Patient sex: M
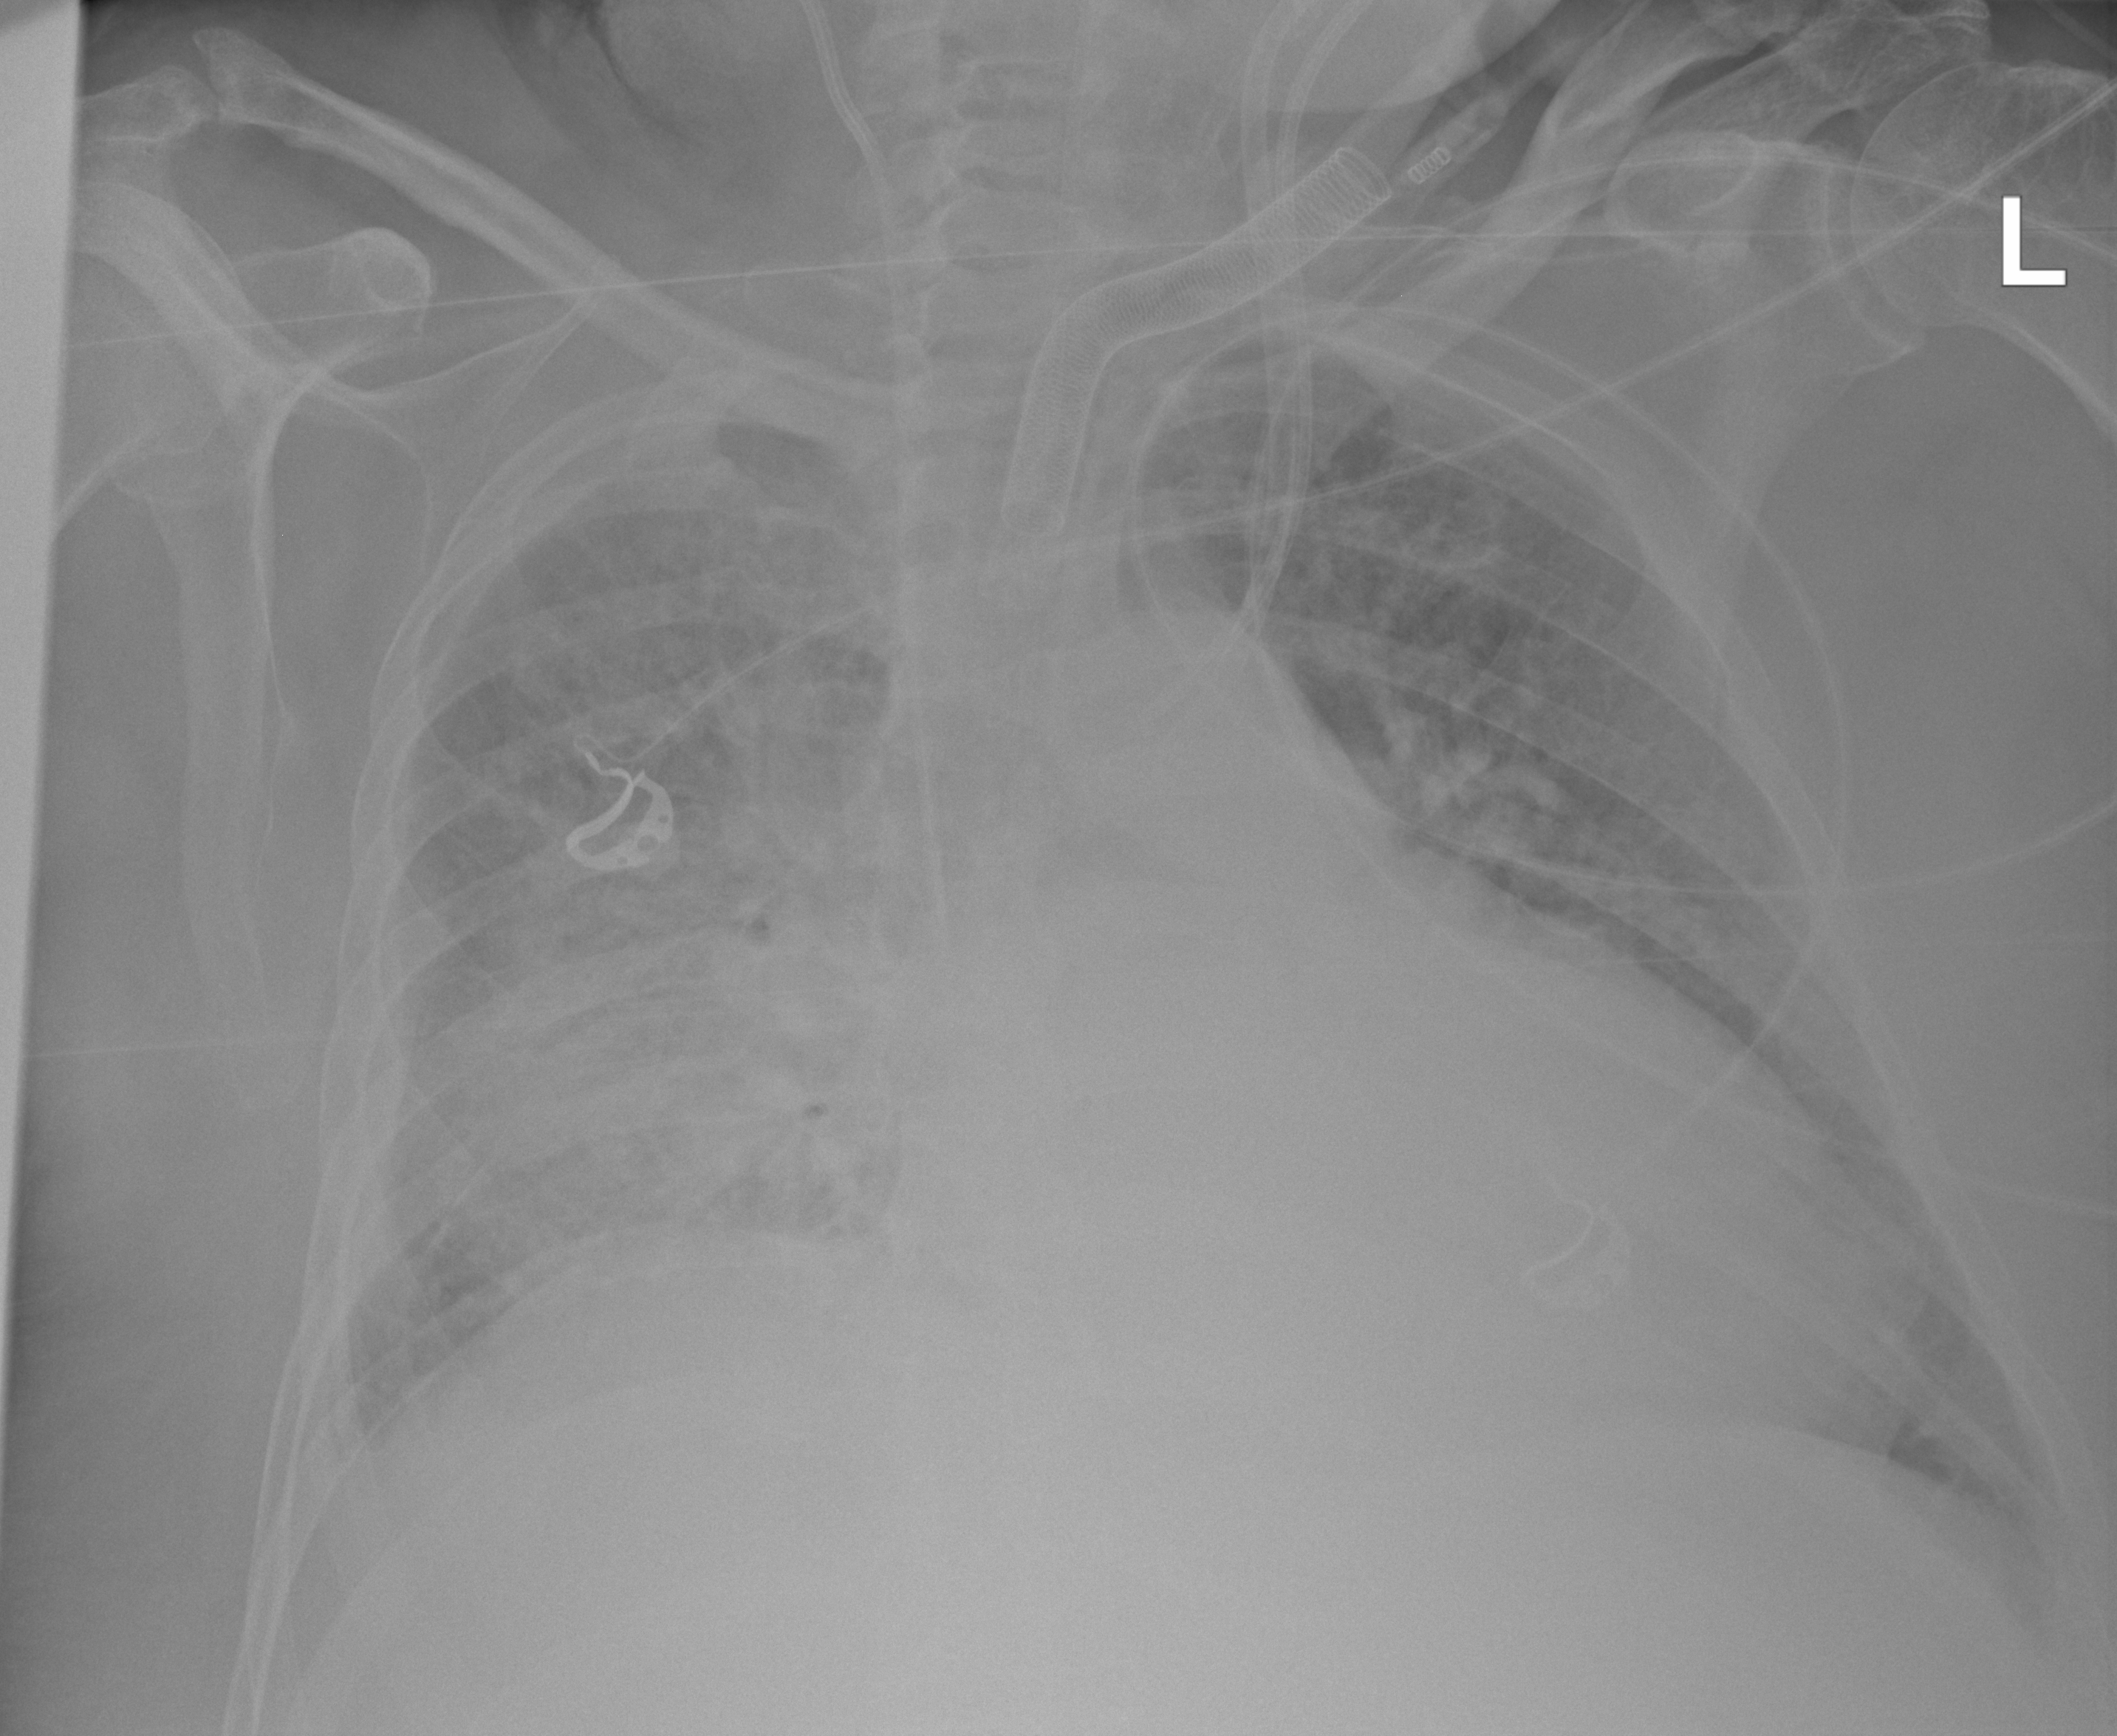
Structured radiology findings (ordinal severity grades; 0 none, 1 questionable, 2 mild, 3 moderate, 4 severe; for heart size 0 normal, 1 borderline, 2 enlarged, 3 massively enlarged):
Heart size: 2
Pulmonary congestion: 2
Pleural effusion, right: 2
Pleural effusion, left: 2
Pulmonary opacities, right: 4
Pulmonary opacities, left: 2
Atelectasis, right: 2
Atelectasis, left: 2